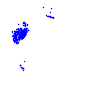
Particle: electron